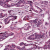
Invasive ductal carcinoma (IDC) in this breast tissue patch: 1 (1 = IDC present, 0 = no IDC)